Question: I'm trying to add on to an existing database where we have a tblUsers table. As of right now, we're storing user images in a file system, and now we're moving away from that by storing User images in the database in a new tblUserImages table.
Here's what the two tables look like.

I want to add a constraint that only allows one active picture per user, but I don't know how to do this. I've tried looking it up to no avail. Any help is greatly appreciated! I still have a lot to learn about SQL Server.
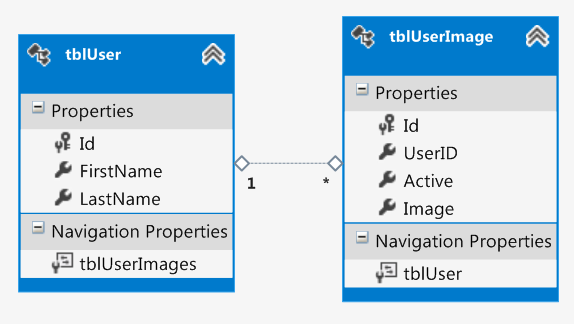
Answer: If you are using SQL Server 2008, you can create a filtered unique index like the following:
'''
create unique index uniqueUserActiveImages
ON tblUserImage(UserID, Active)
WHERE Active = 1;
'''
This allows the user to have multiple inactive images but only one active image.